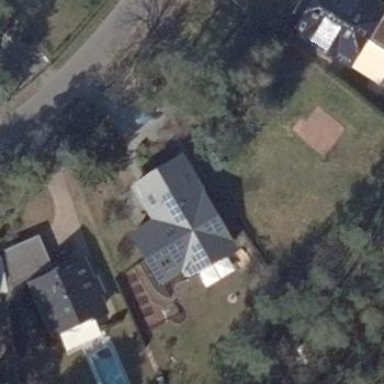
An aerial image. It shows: Simple and straightforward house.